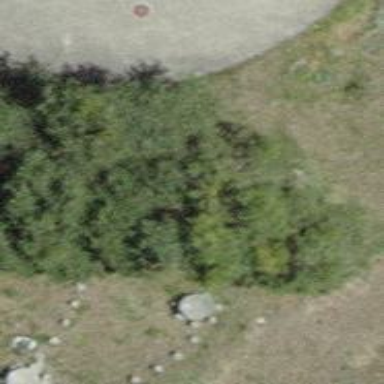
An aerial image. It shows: Picnic table located in leisure land area.